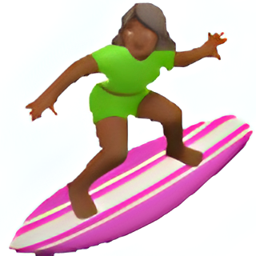
Name: woman surfing type 5
Emoji: 🏄🏾‍♀️
Group: People & Body
Sub-group: person-sport